Field crop: maize
Growth stage: 2
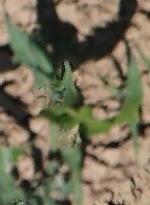
Species: maize